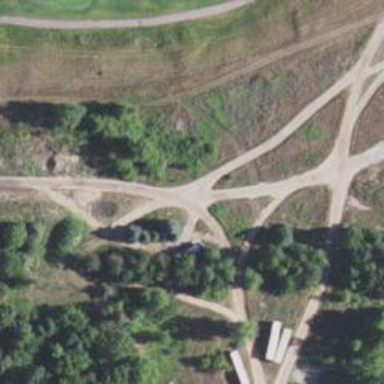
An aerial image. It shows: Path for golf carts.